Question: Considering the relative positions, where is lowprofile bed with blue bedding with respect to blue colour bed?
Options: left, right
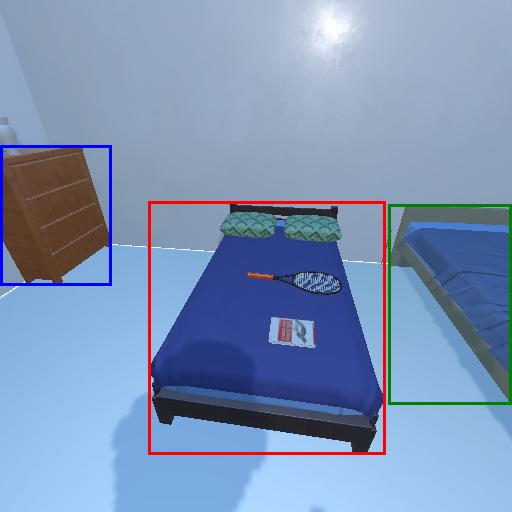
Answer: left